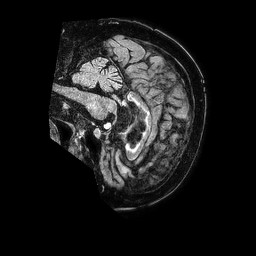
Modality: FLAIR
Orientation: sagittal
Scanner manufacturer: philips
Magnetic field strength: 1.5 T
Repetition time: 4.8 s
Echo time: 0.3 s